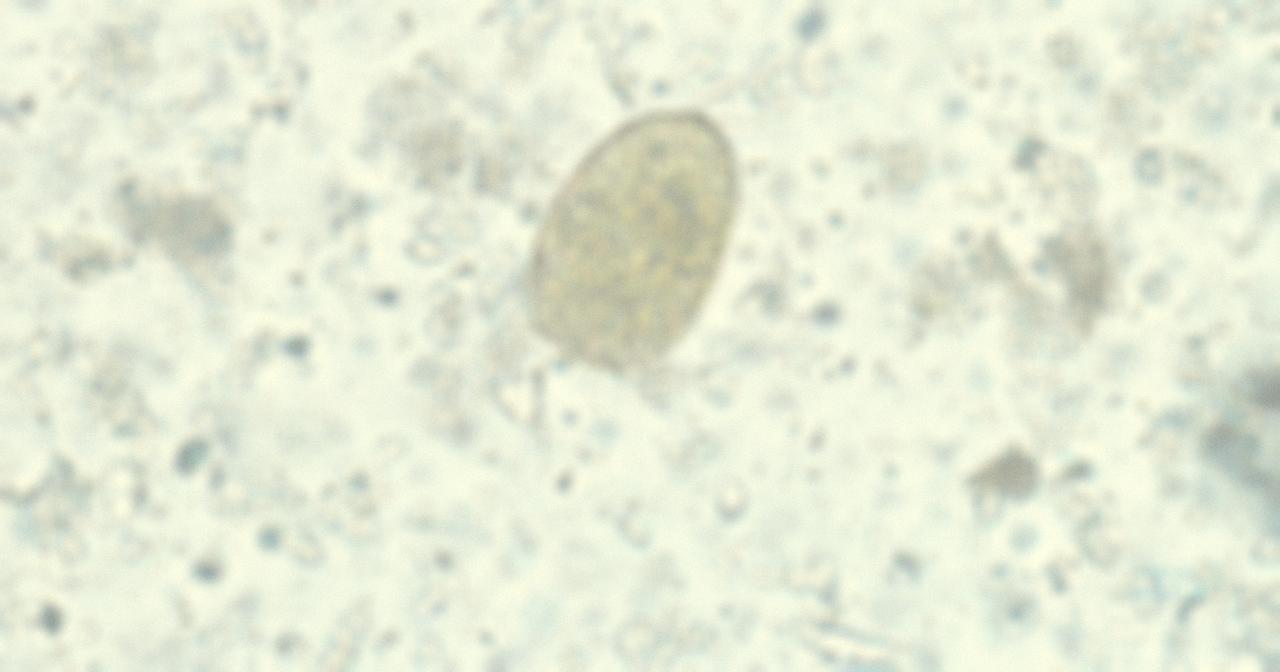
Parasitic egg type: Paragonimus spp